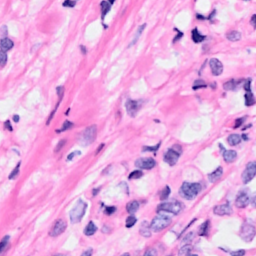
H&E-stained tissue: Breast